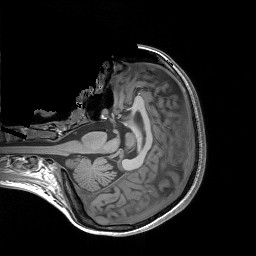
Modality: T1w
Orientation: axial